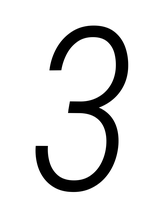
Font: Roboto-Italic_Condensed_Light_Italic